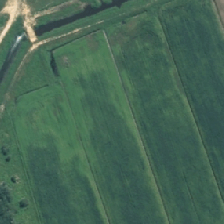
Land cover: shortrotation_cropland